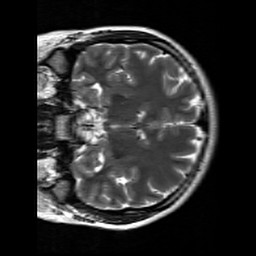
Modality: T2w
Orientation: coronal
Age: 19
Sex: female
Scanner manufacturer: siemens
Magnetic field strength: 3 T
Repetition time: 7 s
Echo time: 0.09 s